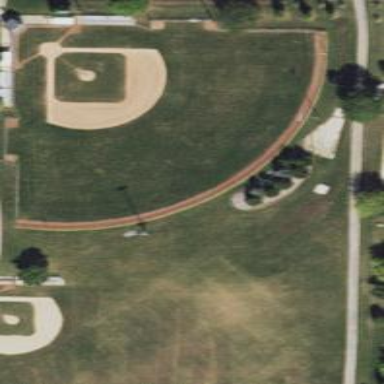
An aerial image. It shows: Baseball pitch for leisure land activities.